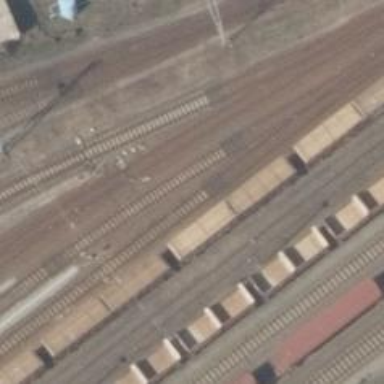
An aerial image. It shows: Railway switch.